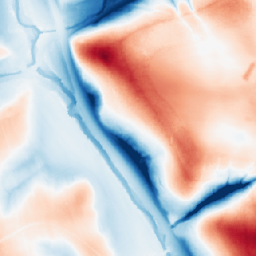
Category: trend_removal
Decomposition family: local_polynomial
Decomposition parameters: window_size: 101
degree: 2
Upsampling method: area
Upsampling parameters: scale: 4
Upsampling scale: 4